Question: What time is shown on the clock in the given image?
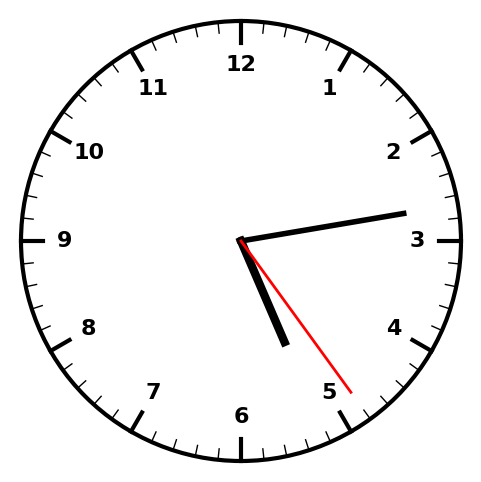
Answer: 05:13:24